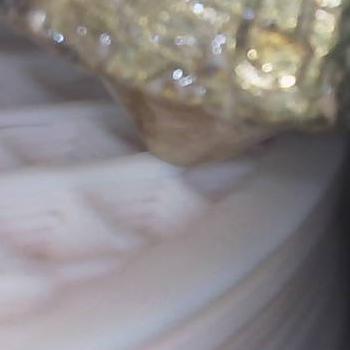
Flow rate: 200%